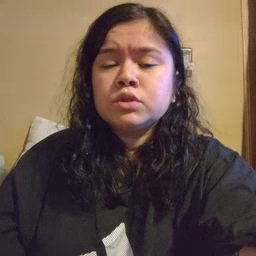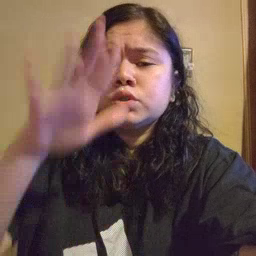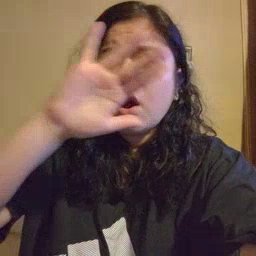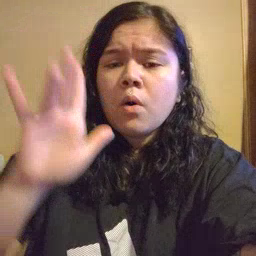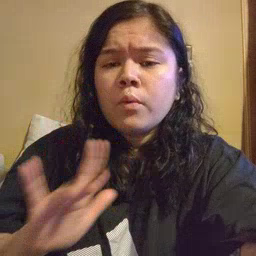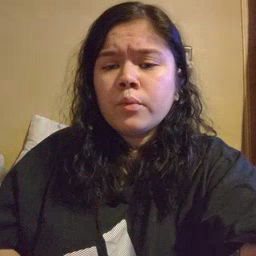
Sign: snow